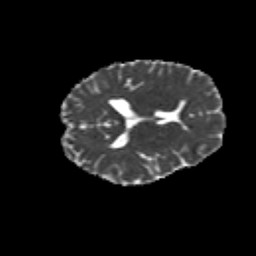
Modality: MD
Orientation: axial
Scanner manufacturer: siemens
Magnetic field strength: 3 T
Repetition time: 6.8 s
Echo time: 0.093 s